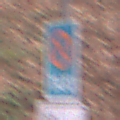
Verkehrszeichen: Taxenstand
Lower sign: FahrzeugeVerbaleAngabe2
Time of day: Midday
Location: Outdoor (Nature)
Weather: Overcast
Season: Autumn
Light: Natural